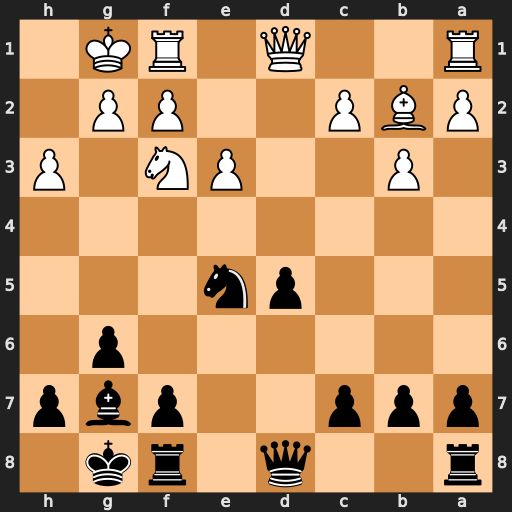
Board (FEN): r2q1rk1/ppp2pbp/6p1/3pn3/8/1P2PN1P/PBP2PP1/R2Q1RK1
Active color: b
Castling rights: -
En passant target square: -
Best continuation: Nxf3+ Qxf3 Bxb2